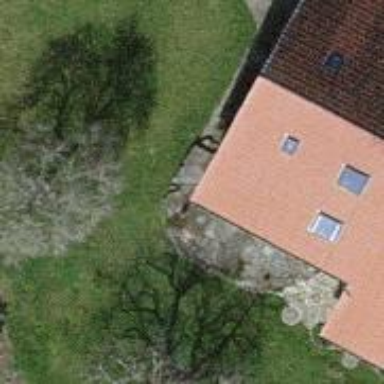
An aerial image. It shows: Detached building.